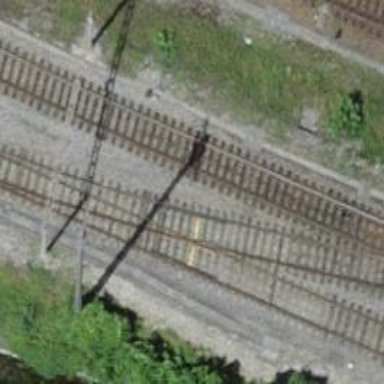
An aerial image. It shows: Single-track electrified railway siding with contact lines. The voltage for this railway line is 3000 to 15000 volts.